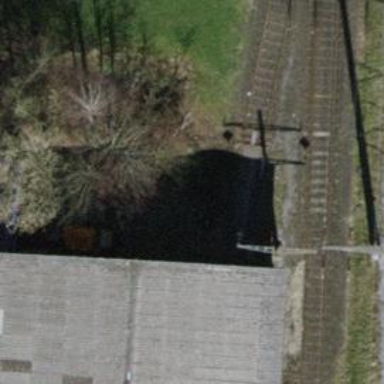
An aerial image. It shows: Single railway spur track.